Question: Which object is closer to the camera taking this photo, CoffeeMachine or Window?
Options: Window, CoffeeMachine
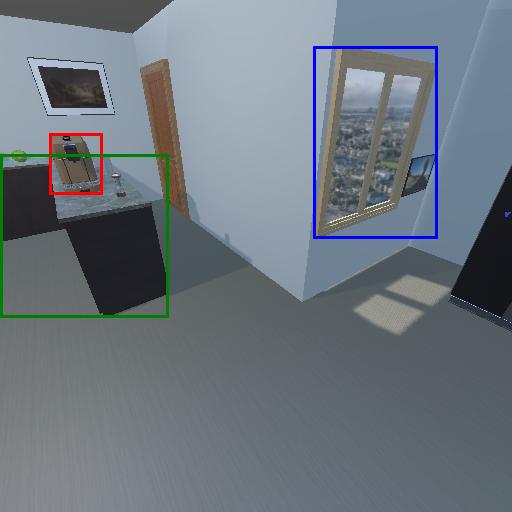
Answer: Window